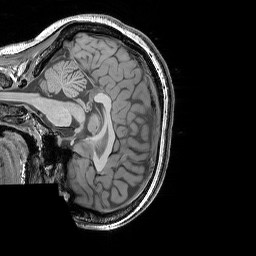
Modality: T1w
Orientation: sagittal
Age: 27
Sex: female
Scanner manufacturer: siemens
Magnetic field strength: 3 T
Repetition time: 1.9 s
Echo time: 0.00444 s